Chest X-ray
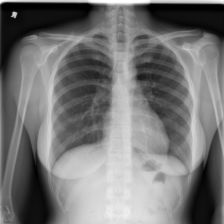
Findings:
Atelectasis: negative
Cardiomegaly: negative
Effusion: negative
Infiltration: positive
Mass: negative
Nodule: negative
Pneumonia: negative
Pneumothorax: negative
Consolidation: negative
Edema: negative
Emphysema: negative
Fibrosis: negative
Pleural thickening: negative
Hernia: negative